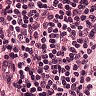
Metastatic tissue present: no